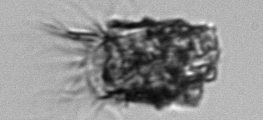
Label: Tintinnopsis